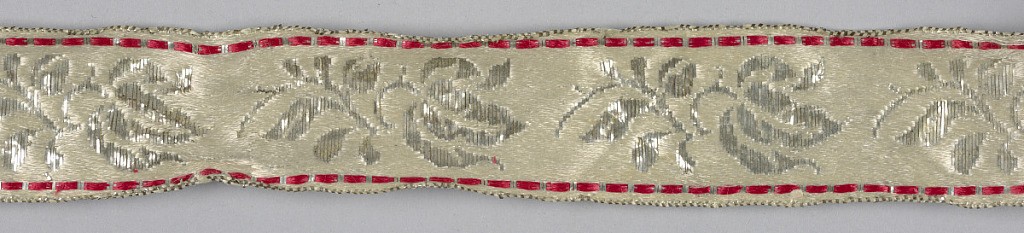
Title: Ribbon
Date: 19th century
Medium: silk, metal strips Technique: satin with weft patterning
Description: Trimming or ribbon with a flower and leaf motif in silver, repeated at intervals on ground of white silk with red silk borders.